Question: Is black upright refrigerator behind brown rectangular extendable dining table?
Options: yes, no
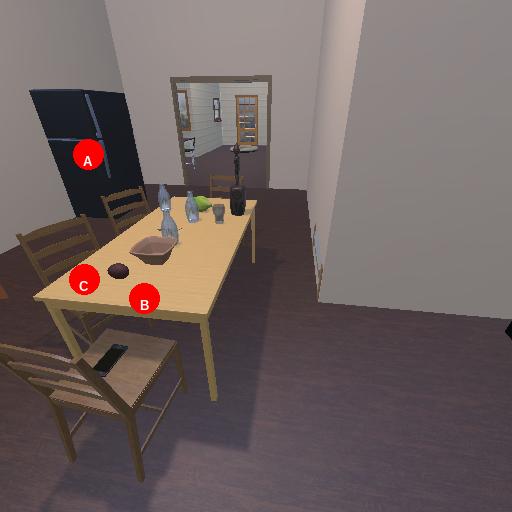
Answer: yes